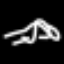
Label: squiggle